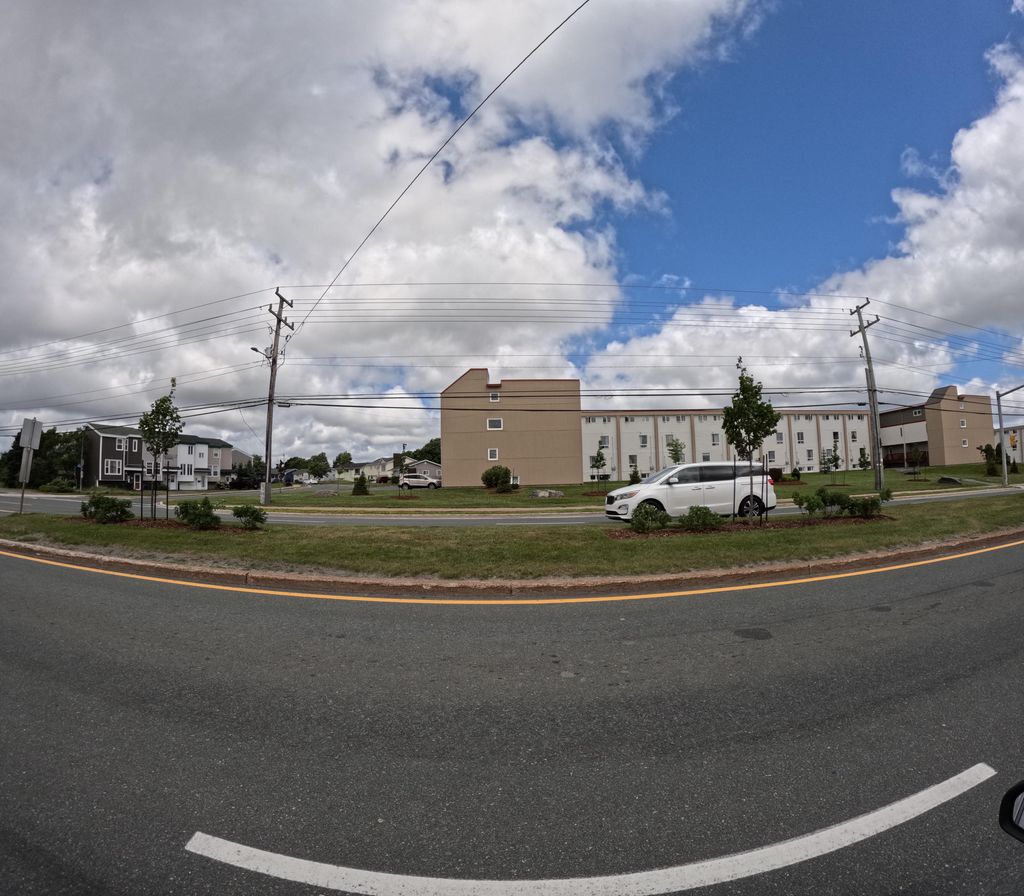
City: st_johns